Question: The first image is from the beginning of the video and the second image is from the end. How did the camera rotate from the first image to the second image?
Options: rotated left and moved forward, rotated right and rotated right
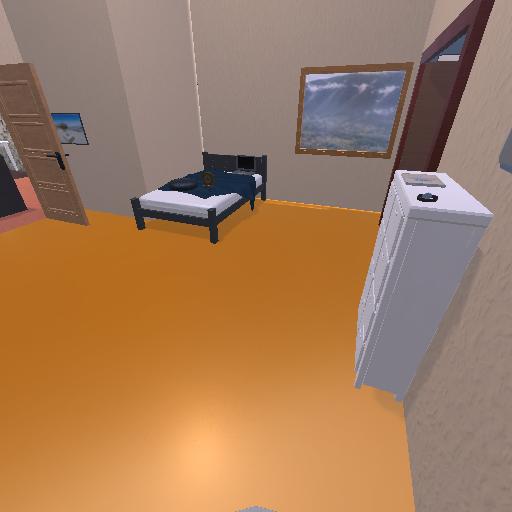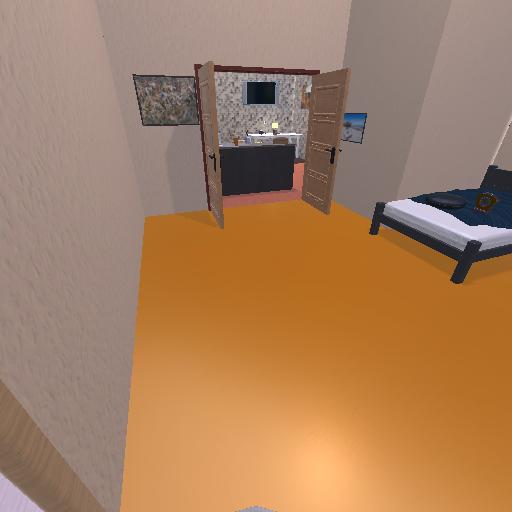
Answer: rotated left and moved forward